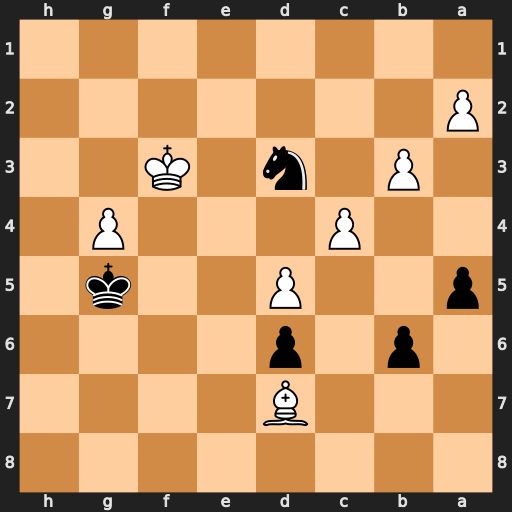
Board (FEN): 8/3B4/1p1p4/p2P2k1/2P3P1/1P1n1K2/P7/8
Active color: b
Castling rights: -
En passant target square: -
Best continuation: Ne5+ Kf2 Nxd7